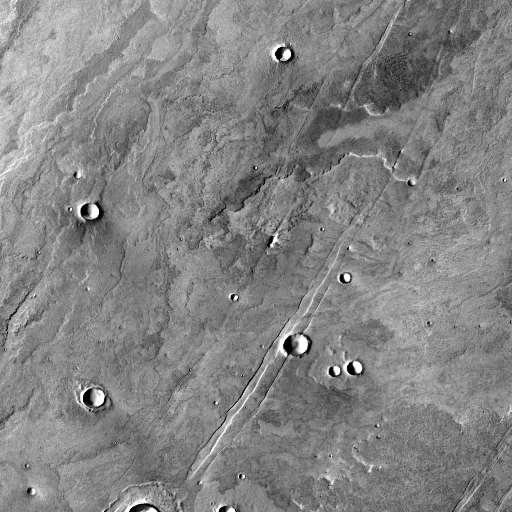
Crater classes present: Background, Other